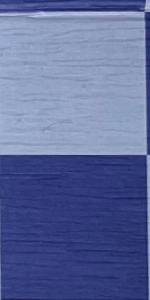
Label: Empty